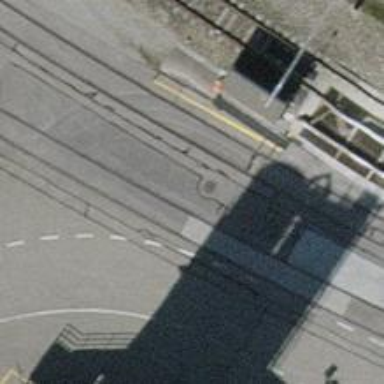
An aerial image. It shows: Level crossing along the railway.